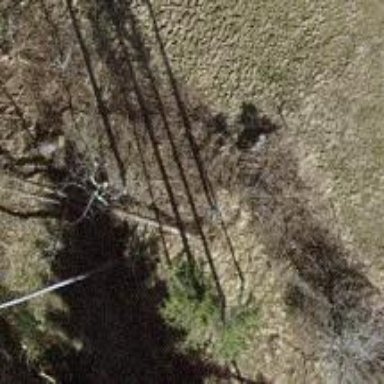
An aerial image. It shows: Single tag "natural: tree."